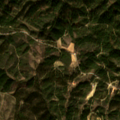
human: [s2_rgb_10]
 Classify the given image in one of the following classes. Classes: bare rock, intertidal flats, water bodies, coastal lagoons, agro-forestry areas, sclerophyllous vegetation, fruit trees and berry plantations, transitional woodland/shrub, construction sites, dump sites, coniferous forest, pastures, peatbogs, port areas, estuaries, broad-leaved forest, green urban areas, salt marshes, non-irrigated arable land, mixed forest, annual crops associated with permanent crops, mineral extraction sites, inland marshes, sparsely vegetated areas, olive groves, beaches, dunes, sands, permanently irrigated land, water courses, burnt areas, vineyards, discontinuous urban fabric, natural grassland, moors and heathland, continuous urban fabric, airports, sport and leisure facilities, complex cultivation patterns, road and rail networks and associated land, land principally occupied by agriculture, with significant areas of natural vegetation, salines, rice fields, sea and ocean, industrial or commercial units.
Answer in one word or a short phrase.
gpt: coniferous forest, transitional woodland/shrub